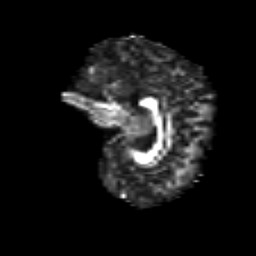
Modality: FA
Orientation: sagittal
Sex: male
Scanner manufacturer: siemens
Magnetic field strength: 3 T
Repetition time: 5 s
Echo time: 0.071 s